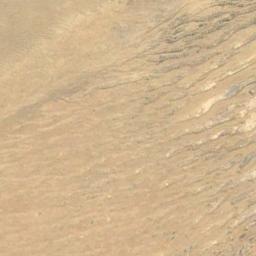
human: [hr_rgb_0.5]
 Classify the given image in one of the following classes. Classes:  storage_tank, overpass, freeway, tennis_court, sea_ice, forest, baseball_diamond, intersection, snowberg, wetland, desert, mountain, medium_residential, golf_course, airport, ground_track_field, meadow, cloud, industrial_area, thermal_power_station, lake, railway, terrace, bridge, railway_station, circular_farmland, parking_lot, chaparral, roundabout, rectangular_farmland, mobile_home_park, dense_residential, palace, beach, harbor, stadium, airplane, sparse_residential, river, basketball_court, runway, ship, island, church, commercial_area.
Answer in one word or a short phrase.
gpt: desert